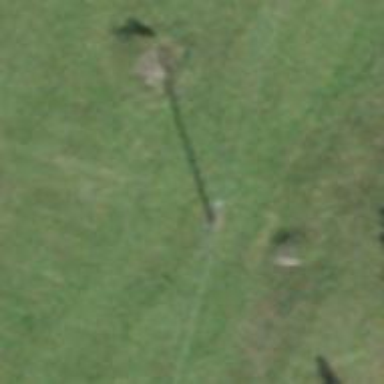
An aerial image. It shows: Minor power line with 3 cables.